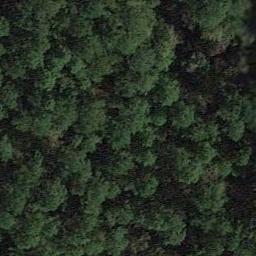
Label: forest